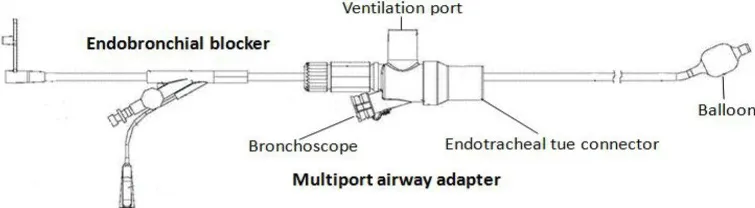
The pediatric endobronchial blocker system.
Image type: radiology (mri)